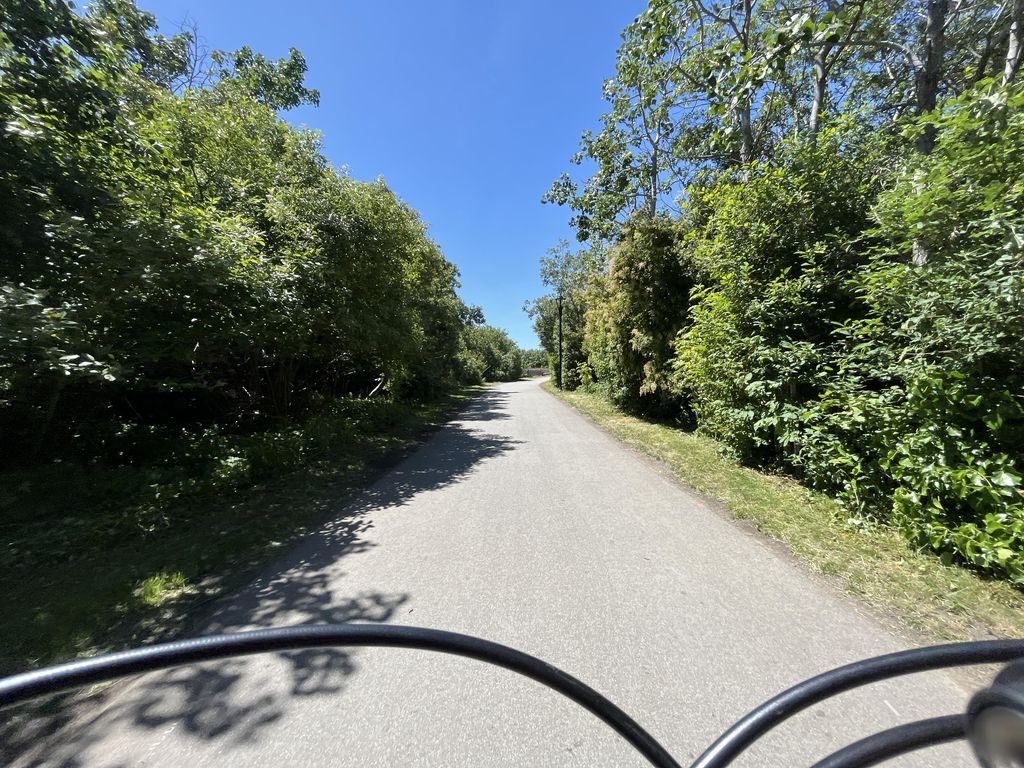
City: victoria